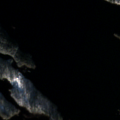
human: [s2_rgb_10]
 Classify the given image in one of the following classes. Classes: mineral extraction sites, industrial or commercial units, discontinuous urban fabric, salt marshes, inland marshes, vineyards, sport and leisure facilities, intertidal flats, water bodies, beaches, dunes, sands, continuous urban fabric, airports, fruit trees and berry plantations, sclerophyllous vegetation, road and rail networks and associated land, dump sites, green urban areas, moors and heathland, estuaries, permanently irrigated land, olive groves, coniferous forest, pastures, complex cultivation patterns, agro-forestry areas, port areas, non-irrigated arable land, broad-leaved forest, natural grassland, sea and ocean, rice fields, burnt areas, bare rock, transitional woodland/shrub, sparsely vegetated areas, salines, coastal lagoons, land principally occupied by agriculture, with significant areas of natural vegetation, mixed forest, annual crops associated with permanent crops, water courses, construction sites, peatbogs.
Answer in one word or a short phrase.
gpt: coniferous forest, mixed forest, water bodies